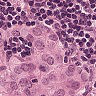
Metastatic tissue present: yes